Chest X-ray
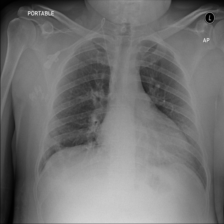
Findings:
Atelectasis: negative
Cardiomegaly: negative
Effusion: negative
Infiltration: negative
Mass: negative
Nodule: negative
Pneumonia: negative
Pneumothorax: negative
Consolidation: negative
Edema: negative
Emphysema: negative
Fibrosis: negative
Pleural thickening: negative
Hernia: negative